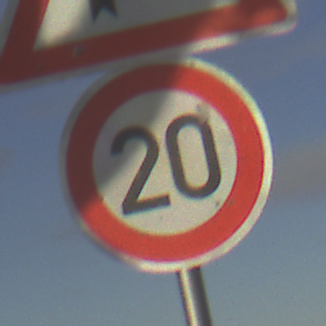
Verkehrszeichen: Geschwindigkeit20
Zusatzzeichen oben: KurveRechts
Umgebung: Outdoor, Nature
Tageszeit: SunriseSunset
Wetter: PartlyCloudy
Licht: Natural
Jahreszeit: NotSpecified
Kontrast: HighContrast